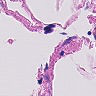
Metastatic tissue present: no